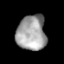
Tissue: lung
Cell type: Endothelial cells
Senescence score: 0.5834
Nuclear area (px): 1008
Mean DAPI intensity: 161.189